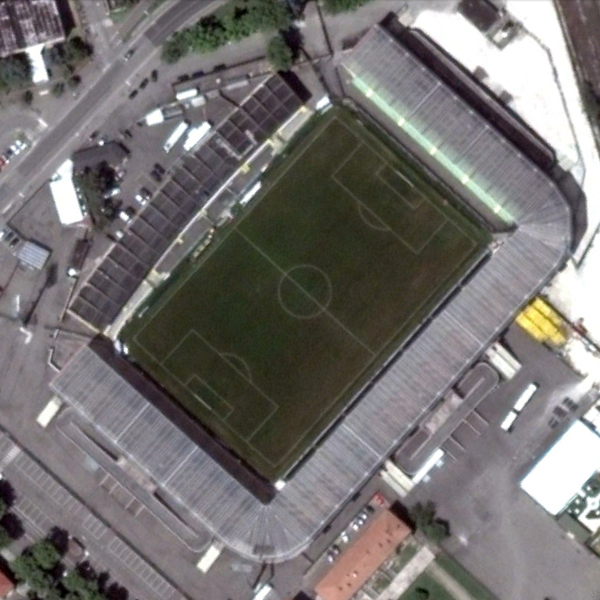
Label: Stadium